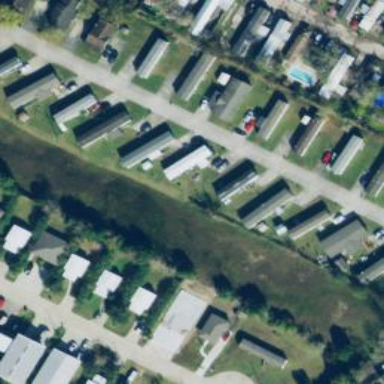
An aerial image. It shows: Residential area known as trailer park.